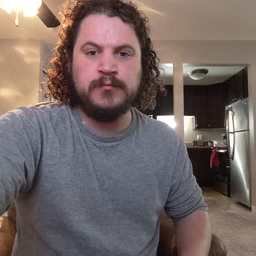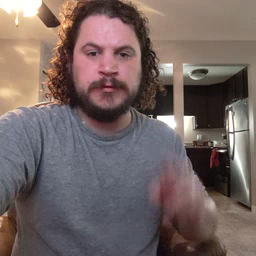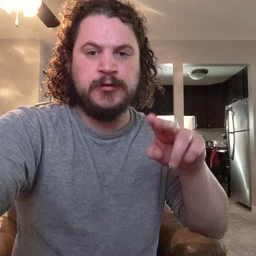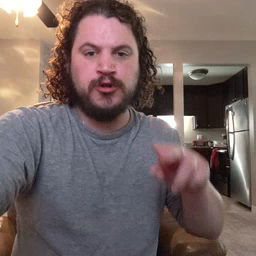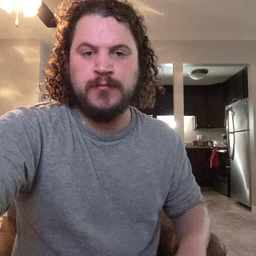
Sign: chair